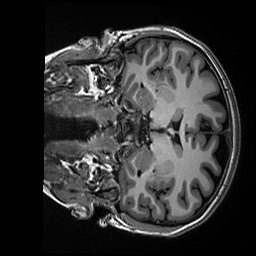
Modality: T1w
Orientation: coronal
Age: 26
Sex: female
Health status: healthy
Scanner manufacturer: siemens
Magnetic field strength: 3 T
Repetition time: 2.5 s
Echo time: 0.00299 s